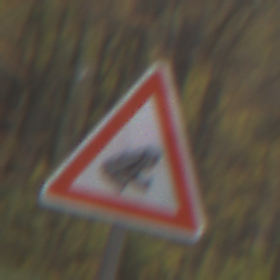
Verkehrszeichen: AmphibienwanderungLinks
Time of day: MorningAfternoon
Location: Outdoor (Nature)
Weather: Overcast
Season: Autumn
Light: Natural